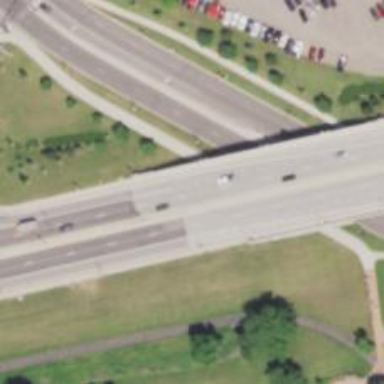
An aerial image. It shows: Trunk highway bridge with separate sidewalks.